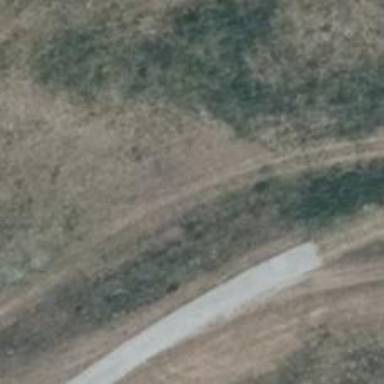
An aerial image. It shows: Grass track with grade4 quality surface.